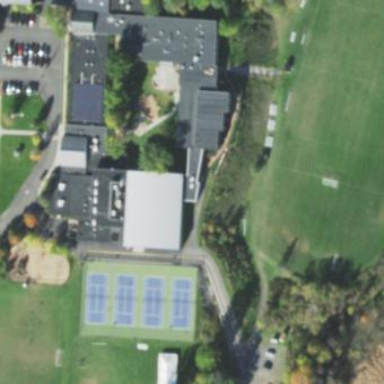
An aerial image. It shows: School.